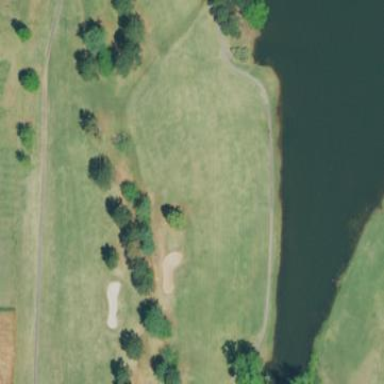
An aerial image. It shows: Golf fairway surrounded by grass.